Aerial crown-view tile of a tropical tree (Barro Colorado Island, Panama), acquired 20250715:
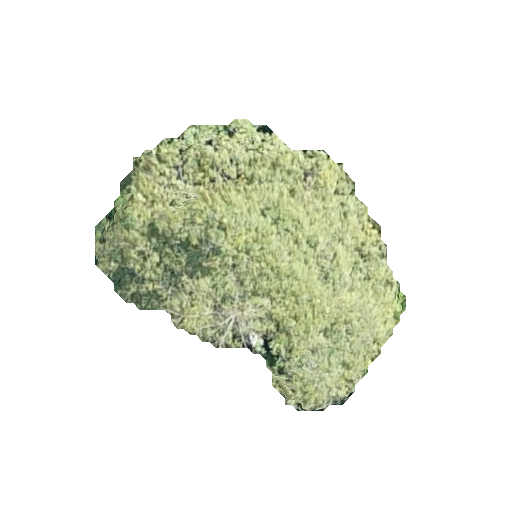
Species: Ceiba pentandra
GBIF accepted scientific name: Ceiba pentandra
Crown area: 84.611 m²